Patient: sex M, age 52
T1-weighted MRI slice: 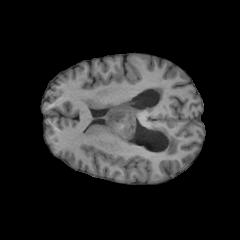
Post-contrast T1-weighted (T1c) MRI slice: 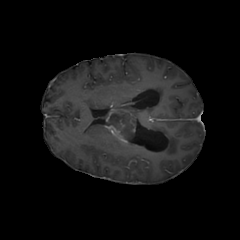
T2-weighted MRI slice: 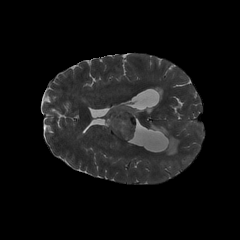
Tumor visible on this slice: yes
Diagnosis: Glioblastoma, IDH-wildtype
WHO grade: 4